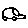
Label: car